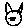
Label: cat